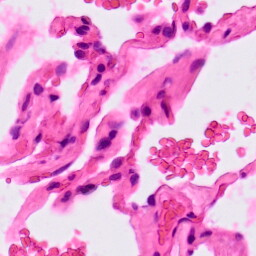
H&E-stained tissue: Lung